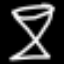
Label: hourglass